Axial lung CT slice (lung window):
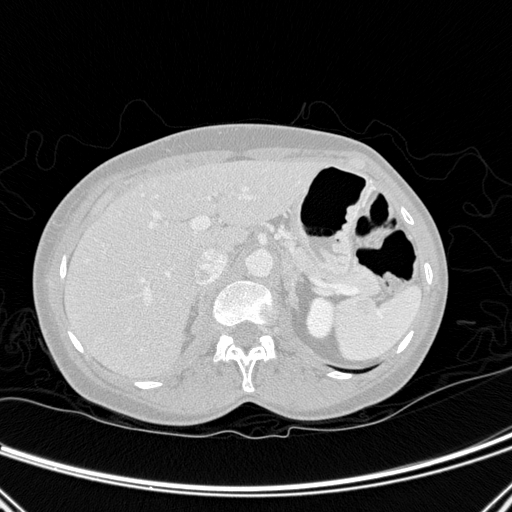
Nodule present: no